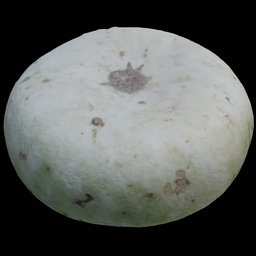
Label: nature